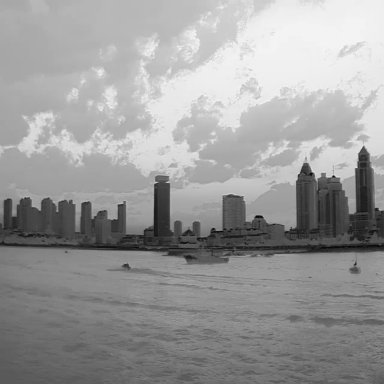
There are two objects shown in the infrared image, including a warship, and a canoe.